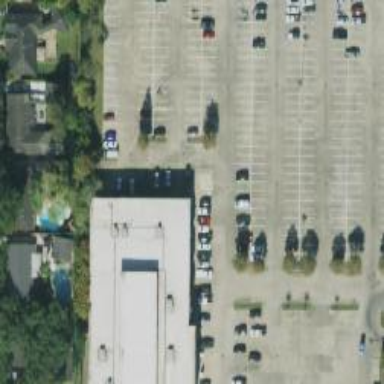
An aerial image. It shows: Parking space.